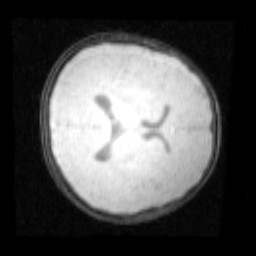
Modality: PDw
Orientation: axial
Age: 8
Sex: male
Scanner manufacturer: siemens
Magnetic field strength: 3 T
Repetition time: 0.25 s
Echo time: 0.00103 s